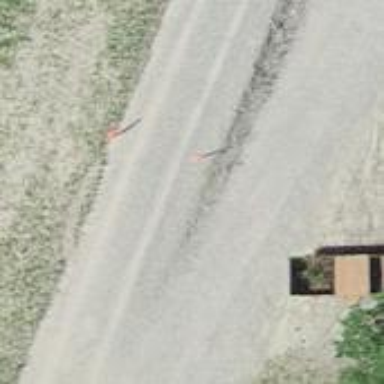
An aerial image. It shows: Gravel track with grade 2 tracktype and embankment.